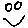
Label: smiley face